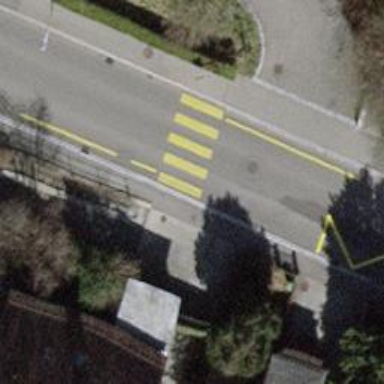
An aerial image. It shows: Uncontrolled crossing on the road.